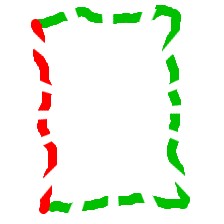
Shape: rectangle